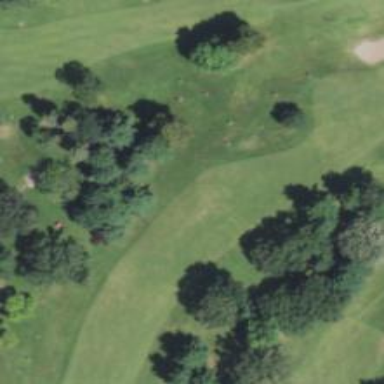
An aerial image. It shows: View of golf hole.